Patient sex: M
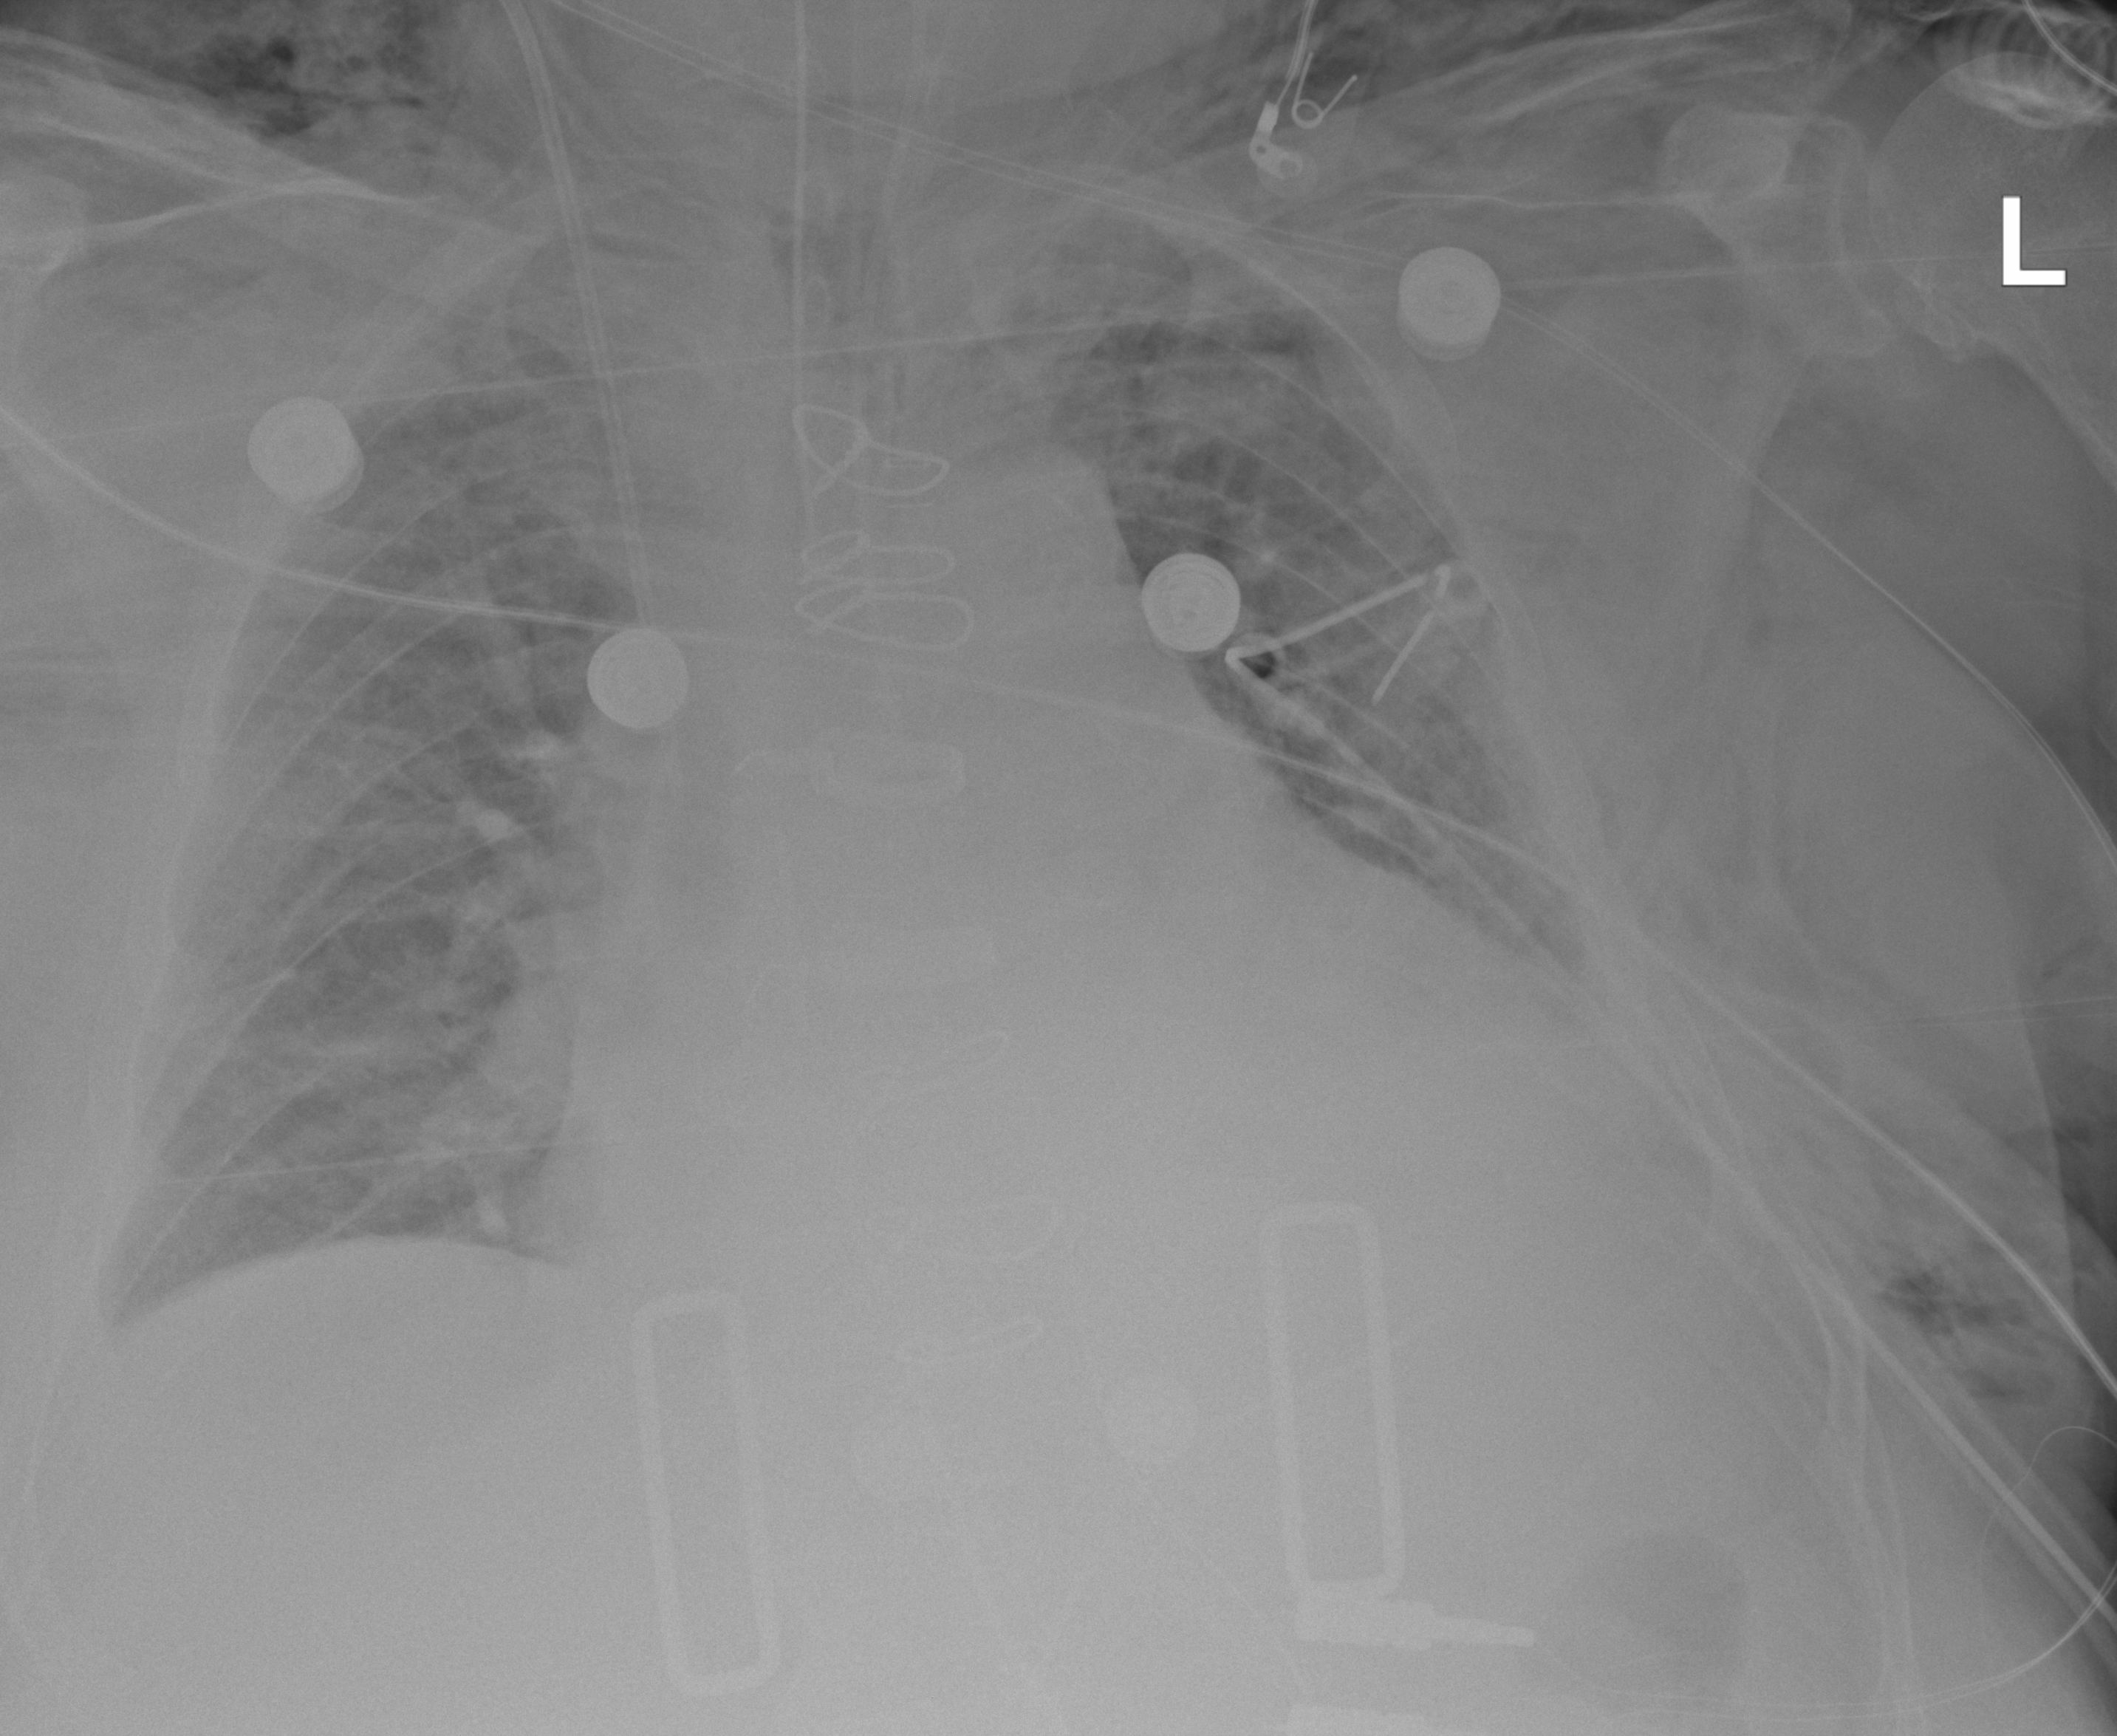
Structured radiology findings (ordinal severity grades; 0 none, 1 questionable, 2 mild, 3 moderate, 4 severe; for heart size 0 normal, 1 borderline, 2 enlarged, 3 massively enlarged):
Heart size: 3
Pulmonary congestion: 1
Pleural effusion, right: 2
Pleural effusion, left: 0
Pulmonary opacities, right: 3
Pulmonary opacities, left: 3
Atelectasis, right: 2
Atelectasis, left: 2